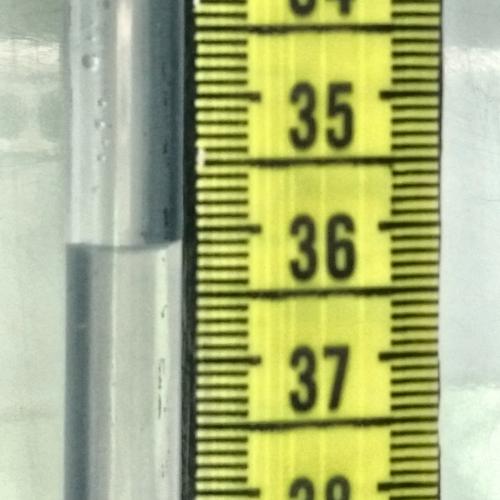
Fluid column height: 36.1 cm